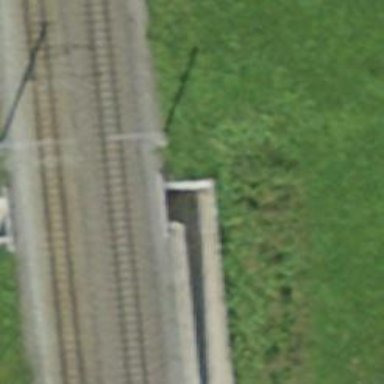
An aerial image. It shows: Footway tunnel.